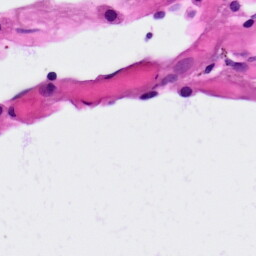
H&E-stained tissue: Lung